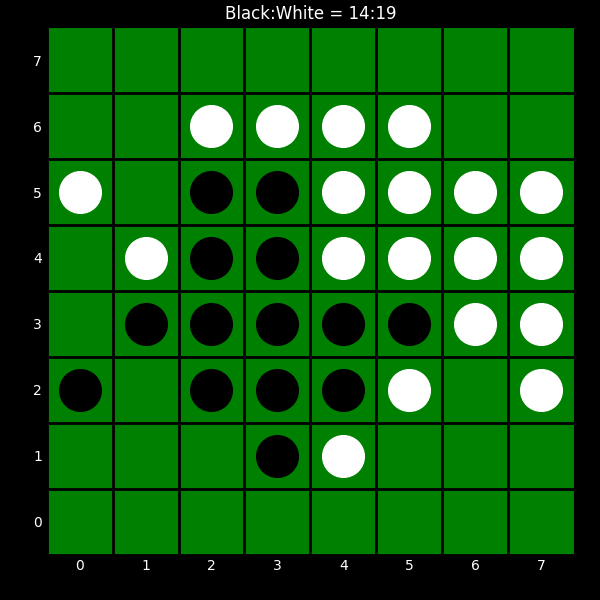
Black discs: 14
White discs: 19